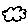
Label: cloud